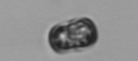
Label: Thalassiosira